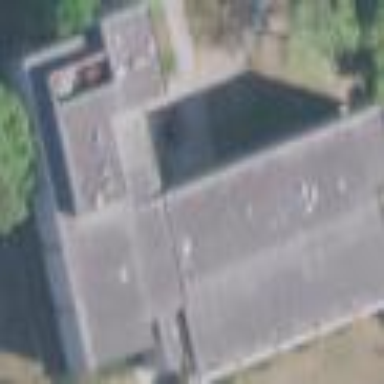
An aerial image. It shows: University building.